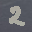
Label: 2